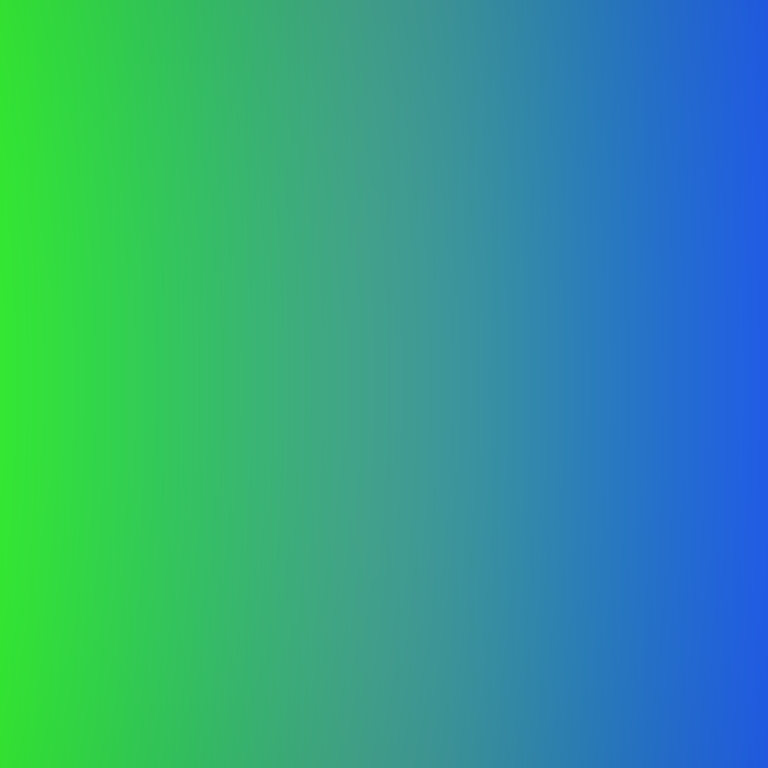
Abstract light effect, smooth gradient from vibrant green to deep blue, calm atmosphere, soft blend, no room, no furniture, no objects.